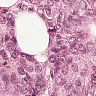
Metastatic tissue present: yes